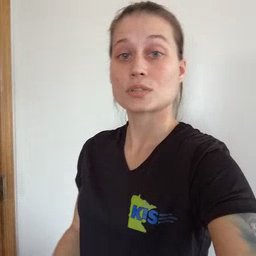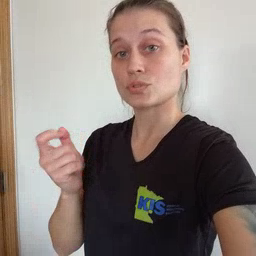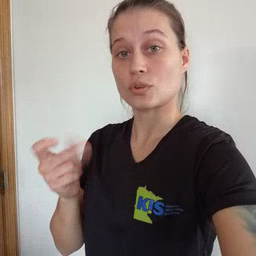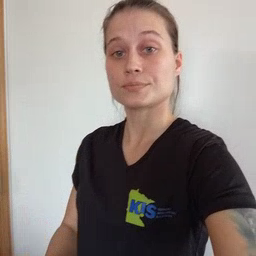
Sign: dog